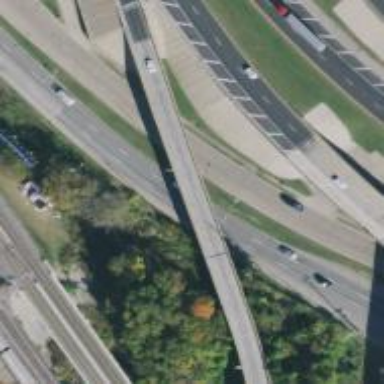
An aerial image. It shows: Primary highway with separate sidewalk.